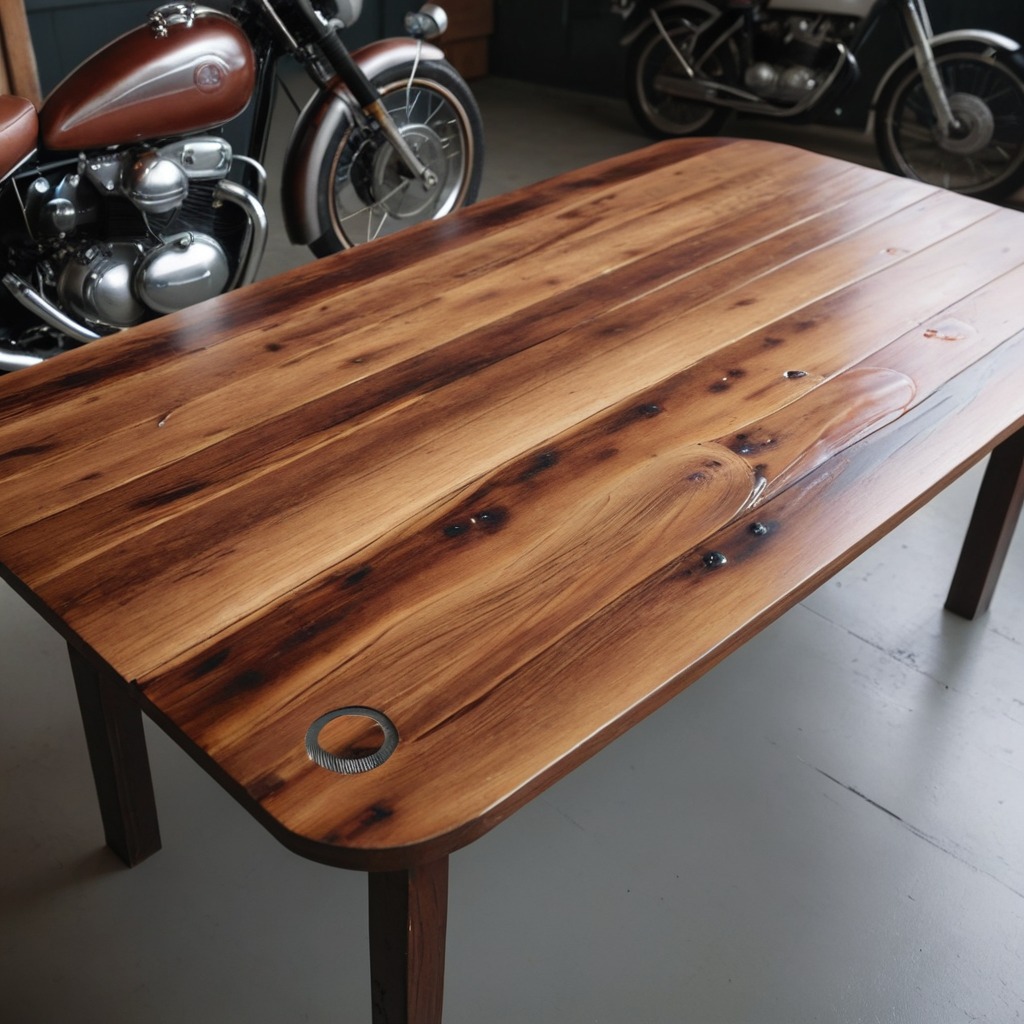
A flat metal washer lies on the oil-spilled wooden table in a vintage motorcycle garage.